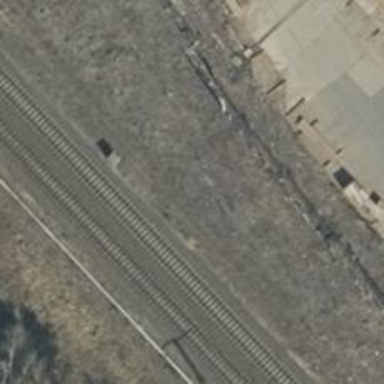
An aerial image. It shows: Unused railway yard.